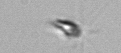
Label: Calciopappus